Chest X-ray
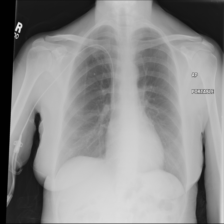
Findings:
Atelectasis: negative
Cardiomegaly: negative
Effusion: negative
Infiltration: negative
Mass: negative
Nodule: negative
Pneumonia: negative
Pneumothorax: negative
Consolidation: negative
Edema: negative
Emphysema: negative
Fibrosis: negative
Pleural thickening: negative
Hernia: negative